Field crop: maize
Growth stage: 2
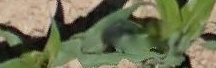
Species: maize